Field crop: maize
Growth stage: 2
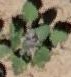
Species: chenopodium